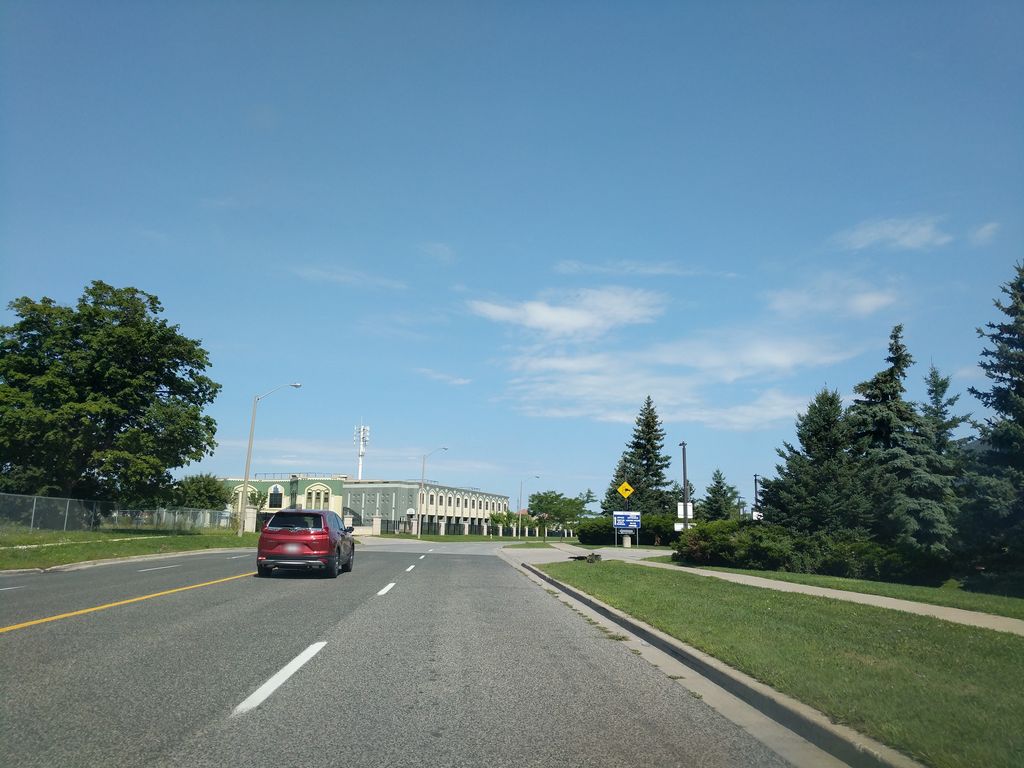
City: toronto